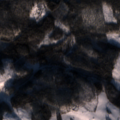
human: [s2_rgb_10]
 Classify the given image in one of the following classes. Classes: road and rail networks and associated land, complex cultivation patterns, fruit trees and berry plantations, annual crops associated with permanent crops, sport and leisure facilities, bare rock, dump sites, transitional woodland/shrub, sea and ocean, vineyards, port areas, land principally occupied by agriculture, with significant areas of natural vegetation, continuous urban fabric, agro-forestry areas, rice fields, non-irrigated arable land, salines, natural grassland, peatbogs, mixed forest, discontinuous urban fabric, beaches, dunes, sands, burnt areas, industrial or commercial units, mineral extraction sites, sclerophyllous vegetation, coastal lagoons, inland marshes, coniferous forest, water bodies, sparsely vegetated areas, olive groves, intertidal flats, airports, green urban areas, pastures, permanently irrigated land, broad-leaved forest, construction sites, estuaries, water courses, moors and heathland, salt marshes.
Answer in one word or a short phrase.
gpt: non-irrigated arable land, coniferous forest, mixed forest, transitional woodland/shrub, water bodies